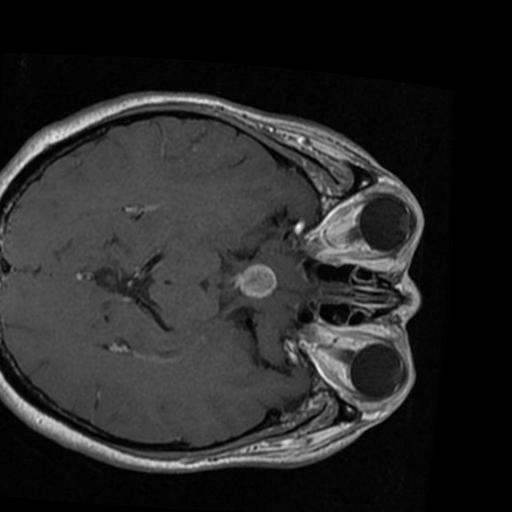
Label: brain_tumor